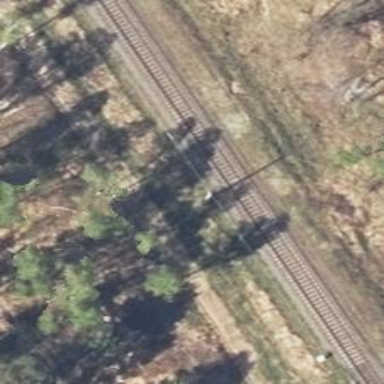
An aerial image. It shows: Milestone along the railway with catenary mast.